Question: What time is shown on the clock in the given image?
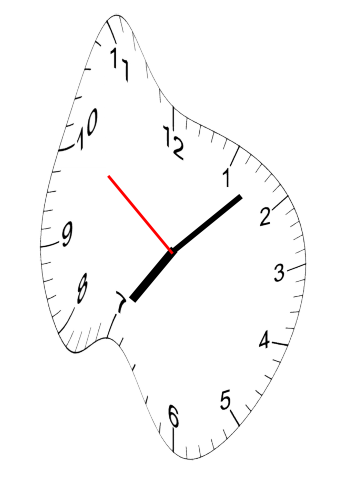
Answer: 07:07:51